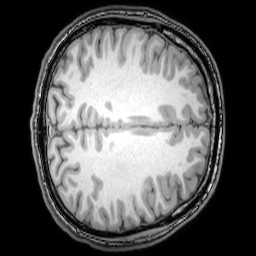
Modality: T1w
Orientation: axial
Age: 24
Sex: male
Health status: healthy
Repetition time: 0.081 s
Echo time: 0.037 s